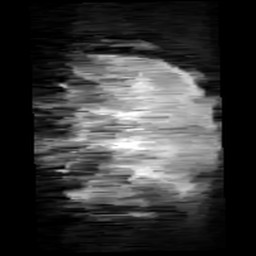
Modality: minIP
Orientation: coronal
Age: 11
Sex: male
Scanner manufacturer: siemens
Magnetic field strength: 3 T
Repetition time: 0.027 s
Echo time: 0.02 s